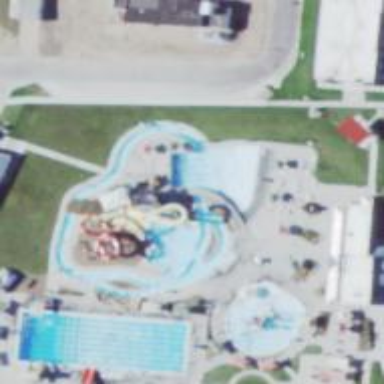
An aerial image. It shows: Water slide attraction.